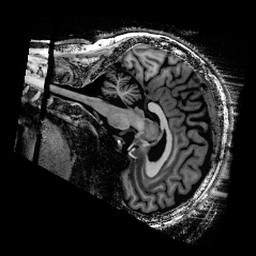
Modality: T1w
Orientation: sagittal
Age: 42
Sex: female
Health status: healthy
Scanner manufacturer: siemens
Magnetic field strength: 9.4 T
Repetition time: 9 s
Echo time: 0.0023 s